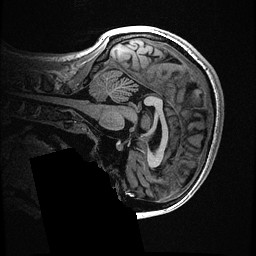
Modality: T1w
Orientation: sagittal
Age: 22
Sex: female
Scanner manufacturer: ge
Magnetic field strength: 3 T
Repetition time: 0.006952 s
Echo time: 0.00292 s